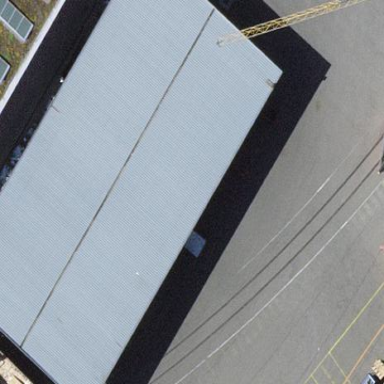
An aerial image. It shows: Industrial building.